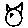
Label: cat